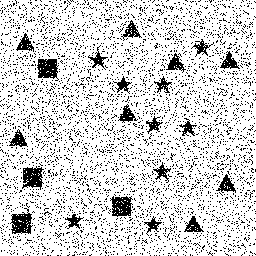
Squares: 4
Triangles: 8
Stars: 9
Total shapes: 21